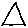
Label: triangle